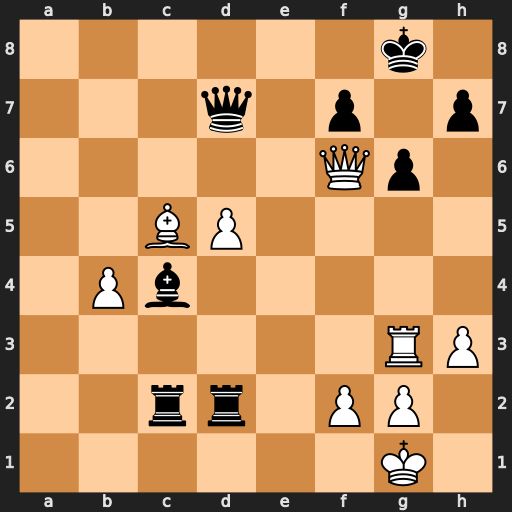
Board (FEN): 6k1/3q1p1p/5Qp1/2BP4/1Pb5/6RP/2rr1PP1/6K1
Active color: w
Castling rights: -
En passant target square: -
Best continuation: Bf8 Kxf8 Qh8+ Ke7 Re3+ Qe6 dxe6